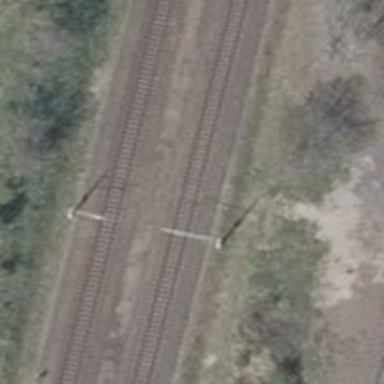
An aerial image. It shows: Milestone along the railway with catenary mast.